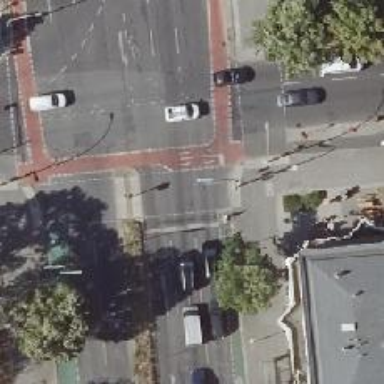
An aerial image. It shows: Crossing with traffic signals.